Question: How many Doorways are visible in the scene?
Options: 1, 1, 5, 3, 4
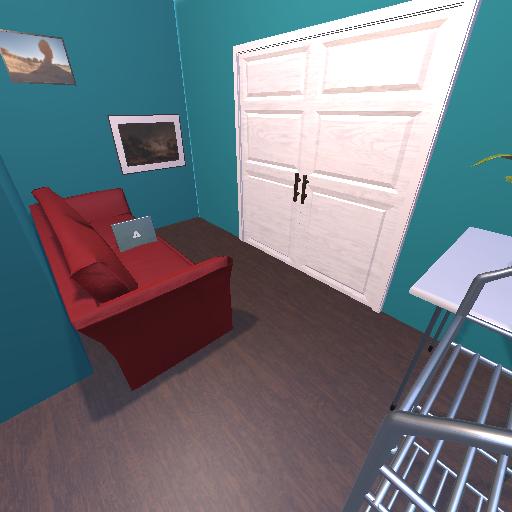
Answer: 1